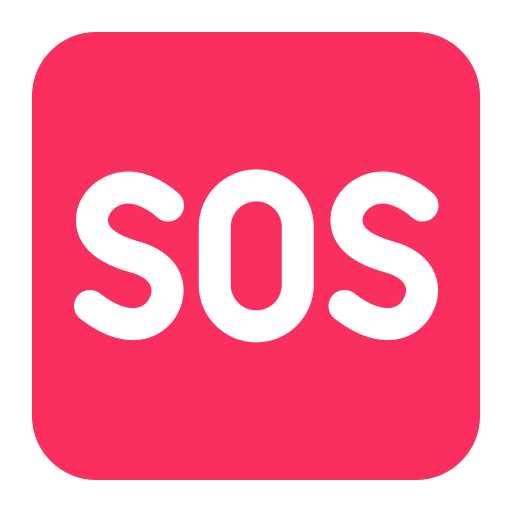
sos button flat